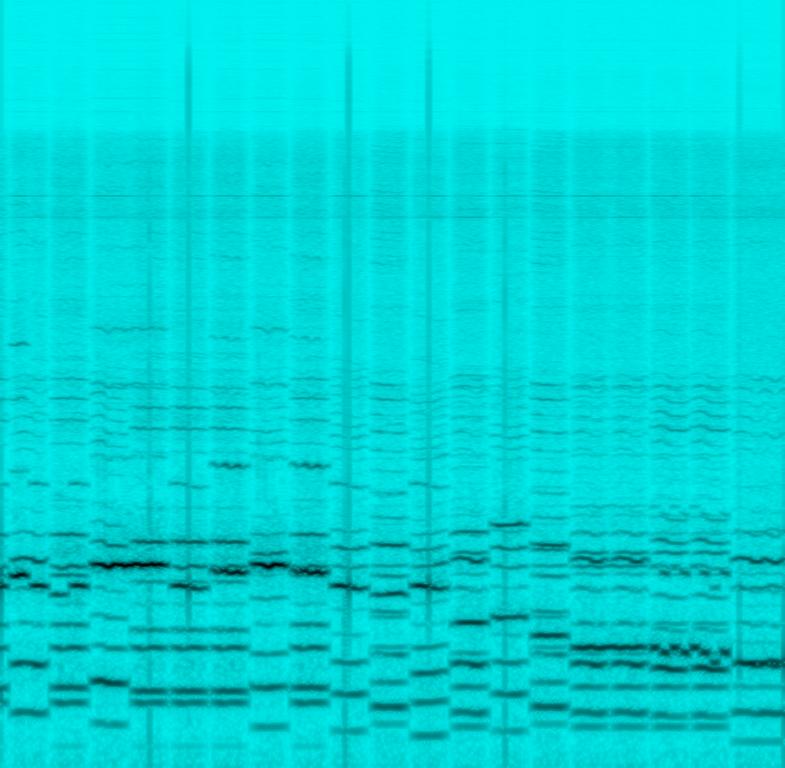
This is a recording of an acapella piece by multiple vocalists. The women sing in a high pitched, whistle-like tone while the men sing in lower tones and harmonise with the women. The melody is rapid and progressive.